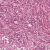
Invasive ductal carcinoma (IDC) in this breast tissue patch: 1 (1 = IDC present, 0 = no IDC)